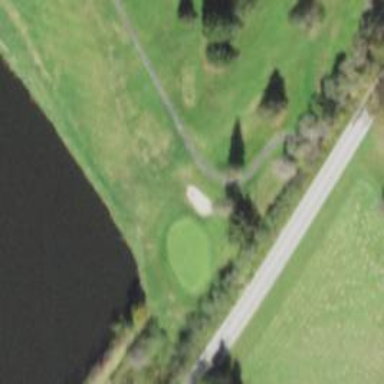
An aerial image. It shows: View of golf hole.